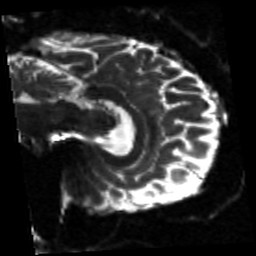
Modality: sbref
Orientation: sagittal
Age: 47
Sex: male
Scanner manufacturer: siemens
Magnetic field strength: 3 T
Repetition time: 5.25 s
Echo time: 0.08 s